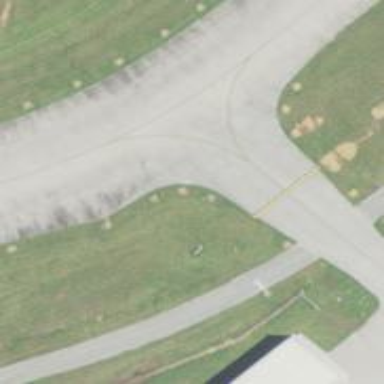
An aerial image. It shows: View of taxiway at the airport.